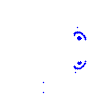
Particle: kaon